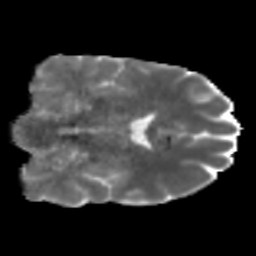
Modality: MD
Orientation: coronal
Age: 46
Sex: male
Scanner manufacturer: siemens
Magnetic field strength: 3 T
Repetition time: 5 s
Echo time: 0.092 s